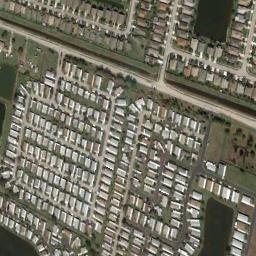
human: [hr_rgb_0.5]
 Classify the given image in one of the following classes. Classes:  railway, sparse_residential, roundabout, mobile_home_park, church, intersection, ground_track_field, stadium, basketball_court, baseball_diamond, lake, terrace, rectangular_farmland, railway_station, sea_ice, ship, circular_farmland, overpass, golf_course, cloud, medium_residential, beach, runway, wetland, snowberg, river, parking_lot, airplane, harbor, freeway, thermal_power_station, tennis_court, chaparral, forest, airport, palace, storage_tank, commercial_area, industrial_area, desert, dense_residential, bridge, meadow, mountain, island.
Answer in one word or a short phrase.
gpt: dense_residential